Question: For my project I have to display three different figures on one frame. The way that I thought that I could do this is by having one main panel that is added to the frame and then three other frames added to the main frame. The first is four circles that are filled in at certain spots, the second is a graph, and the third a clock. Currently I am just trying to make the first one work so that I can apply that to the other two. My program compiles but when I run it I just get a blank window. What is causing it not to show the graphic? The n00832607 class is named that way and is lowercase because of a formality with turning projects in on my schools system, please ignore that.
'''
import java.awt.*;
import javax.swing.*;
import java.util.*;
public class n00832607 extends JFrame {
private JPanel panelMain;
private FourFans panelfans;
public n00832607() {
//Main Panel
panelMain = new JPanel();
add(panelMain);
//Creating Fans
panelfans = new FourFans();
panelMain.add(panelfans);
}
//Main Method
public static void main(String[] args) {
n00832607 frame = new n00832607();
frame.setVisible(true);
frame.setSize(400, 400);
frame.setTitle("Project 6");
frame.setLocationRelativeTo(null);
frame.setDefaultCloseOperation(JFrame.EXIT_ON_CLOSE);
}
}
//n00832607 Class Finish
class FourFans extends JPanel
{
public FourFans()
{
JPanel panel = new JPanel();
panel.setLayout(new GridLayout(2, 2));
panel.add(new Fan());
panel.add(new Fan());
panel.add(new Fan());
panel.add(new Fan());
}
}
//Responsible for creating Fan
class Fan extends JPanel {
protected void paintComponent(Graphics g)
{
super.paintComponent(g);
int height = getHeight();
int width = getWidth();
g.setColor(Color.BLACK);
g.drawOval((int)(0.09 * width), (int)(0.09*height), (int)(0.825 * height), (int) (0.825 * height));
g.fillArc((int)(0.1 * width), (int)(0.1 * height), (int)(0.8 * width), (int)(0.8 * height), 20, 30);
g.fillArc((int)(0.1 * width), (int)(0.1 * height), (int)(0.8 * width), (int)(0.8 * height), 110, 30);
g.fillArc((int)(0.1 * width), (int)(0.1 * height), (int)(0.8 * width), (int)(0.8 * height), 200, 30);
g.fillArc((int)(0.1 * width), (int)(0.1 * height), (int)(0.8 * width), (int)(0.8 * height), 290, 30);
}
}
'''
I've got what you suggested to work and now the fans show up, they are very small but I can try to deal with that later since they actually show up now. I have tried to apply this to the next figure but it isn't seeming to work. The first part now looks like
'''
public class n00832607 extends JFrame {
private JPanel panelMain;
private FourFans panelfans;
private SquareFunction panelfunction;
public n00832607() {
//Main Panel
panelMain = new JPanel();
add(panelMain);
//Creating Fans
panelfans = new FourFans();
panelMain.add(panelfans);
//Creating Function
panelfunction = new SquareFunction();
panelMain.add(panelfunction);
}
//Main Method
public static void main(String[] args) {
n00832607 frame = new n00832607();
frame.setSize(400, 400);
frame.setTitle("Project 6");
frame.setLocationRelativeTo(null);
frame.setDefaultCloseOperation(JFrame.EXIT_ON_CLOSE);
frame.setVisible(true);
}
}
'''
This is the code for SquareFuction that I am working with. When I run the fans show up small and there is plenty of whitespace where the SquareFunction could show up in. Here is a picture of it
'''
class SquareFunction extends JPanel
{
public SquareFunction()
{
add(new GraphMaker());
}
}
//Responsible for creating the graph
class GraphMaker extends JPanel {
protected void paintComponent(Graphics g)
{
super.paintComponent(g);
double scaleFactor = 0.1;
Polygon p = new Polygon();
int y = 0;
for(int x = -100; x <= 100; x++)
{
if(y < 200 - (int)(scaleFactor * x * x))
{
y = 200 - (int)(scaleFactor * x * x);
}
p.addPoint(x+200,200-(int)(scaleFactor * x * x));
}
g.setColor(Color.BLACK);
g.drawLine(20, y+1, getWidth() - 50, y+1);
g.drawLine(200, 0, 200, y+1);
g.drawString("X", 345, 200);
g.drawString("Y", 200, 9);
g.setColor(Color.BLUE);
g.drawPolygon(p);
g.setColor(Color.WHITE);
g.drawLine(50, 200 - (int)(scaleFactor * 100 * 100), 300, 200 - (int)(scaleFactor * 100 * 100));
}
}
'''
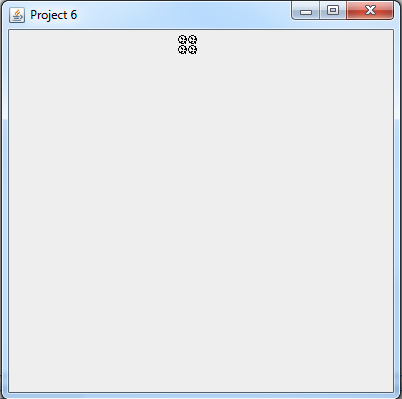
Answer: I would suggest you move the 'setVisible' call to last line in the method and try adding one of your panels to it, for example...
'''
public static void main(String[] args) {
n00832607 frame = new n00832607();
frame.setSize(400, 400);
frame.setTitle("Project 6");
frame.setLocationRelativeTo(null);
frame.setDefaultCloseOperation(JFrame.EXIT_ON_CLOSE);
frame.setVisible(true);
}
'''
This ensures that you've finished modifying the frame BEFORE you try and use it
Next...
'''
class FourFans extends JPanel {
public FourFans() {
JPanel panel = new JPanel();
panel.setLayout(new GridLayout(2, 2));
panel.add(new Fan());
panel.add(new Fan());
panel.add(new Fan());
panel.add(new Fan());
}
}
'''
This doesn't make sense. You've extended 'FourFans' from 'JPanel' then created another 'JPanel' within in...Instead, simply try adding the 'Fan's directly to it...for example...
'''
class FourFans extends JPanel {
public FourFans() {
setLayout(new GridLayout(2, 2));
add(new Fan());
add(new Fan());
add(new Fan());
add(new Fan());
}
}
'''
The main reason you're getting the result your are is because 'panelMain' is using a 'FlowLayout' by default.
Try changing it to use a 'BorderLayout' instead, for example...
panelMain.setLayout(new BorderLayout());
You may need to change this in the future to a 'GridLayout', but this will get you started ;)